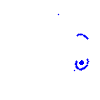
Particle: pion